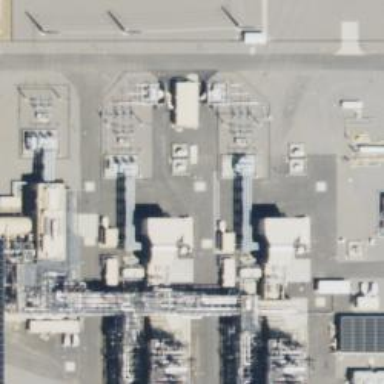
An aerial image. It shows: Gas-powered generator. It is gas turbine type generator.